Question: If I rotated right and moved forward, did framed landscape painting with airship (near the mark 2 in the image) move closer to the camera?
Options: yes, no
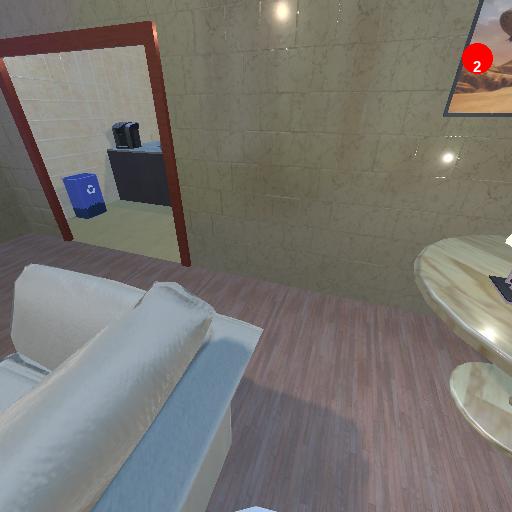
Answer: yes